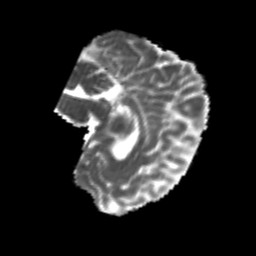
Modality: MD
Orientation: sagittal
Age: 21
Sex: female
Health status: healthy
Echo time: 0.074 s